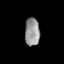
Tissue: lung
Cell type: Epithelial cells
Senescence score: 0.1987
Nuclear area (px): 405
Mean DAPI intensity: 148.975